Field crop: tomato
Growth stage: 2
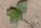
Species: solanum